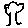
Label: tree